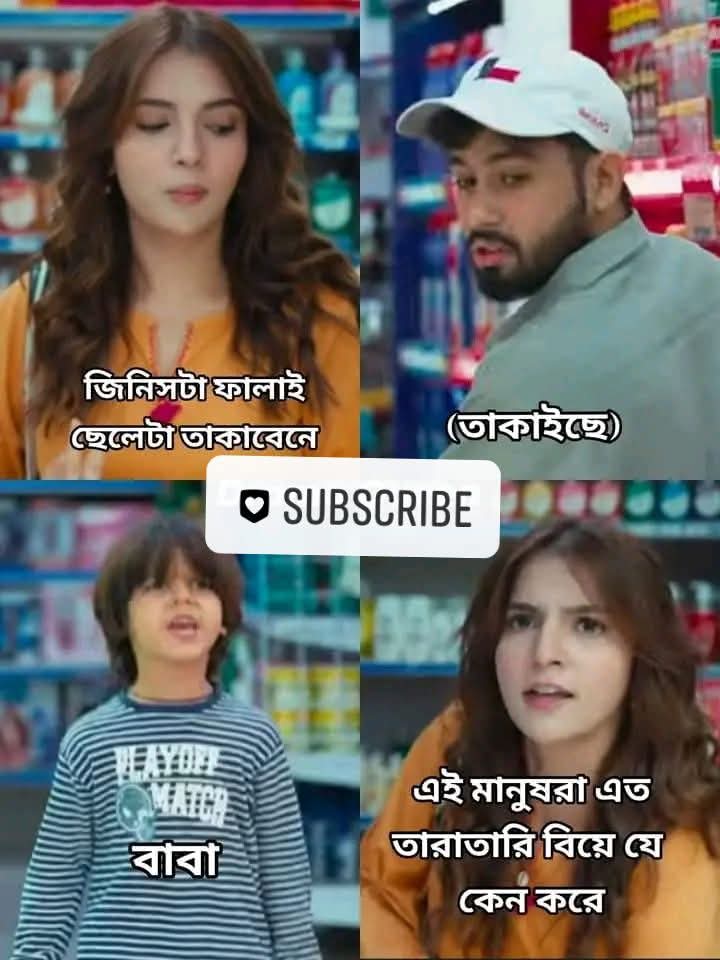
Text: জিনিসটা ফালাই ছেলেটা তাকাবেনে
(তাকাইছে) বাবা! এই মানুষরা এত তারাতারি বিয়ে যে কেন করে
Label: Non Hate